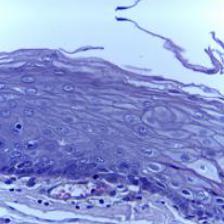
Diagnosis: Normal